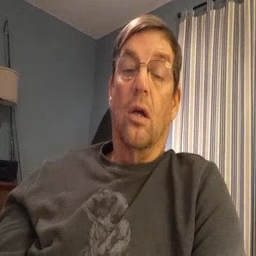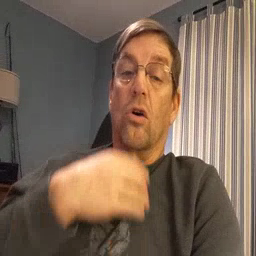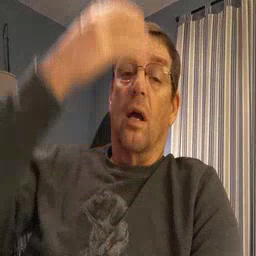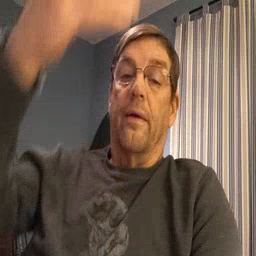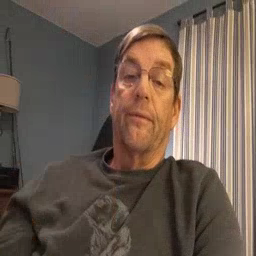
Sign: giraffe